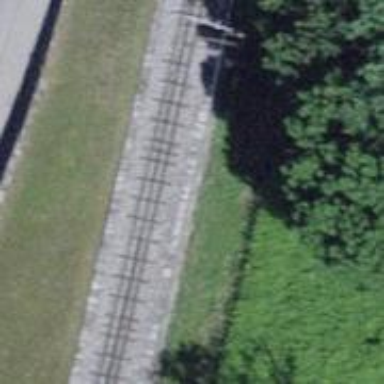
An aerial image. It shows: Narrow-gauge railway track with 1 electrified contact line.